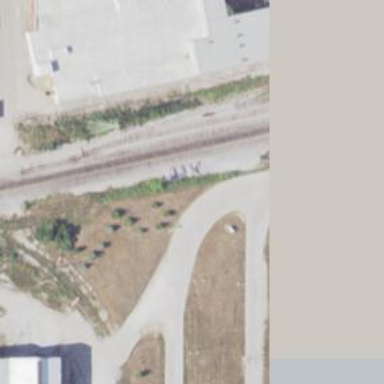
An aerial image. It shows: Railway siding with rails.